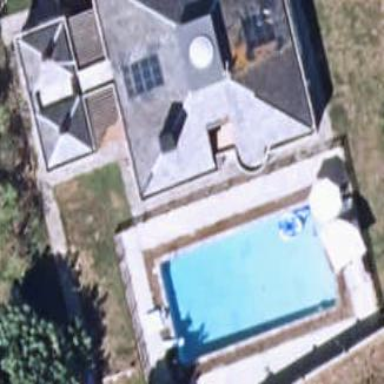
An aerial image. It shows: Swimming pool located in leisure land.